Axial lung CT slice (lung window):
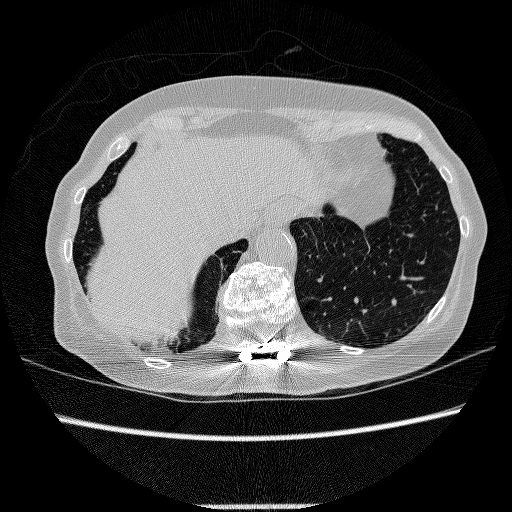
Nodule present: no